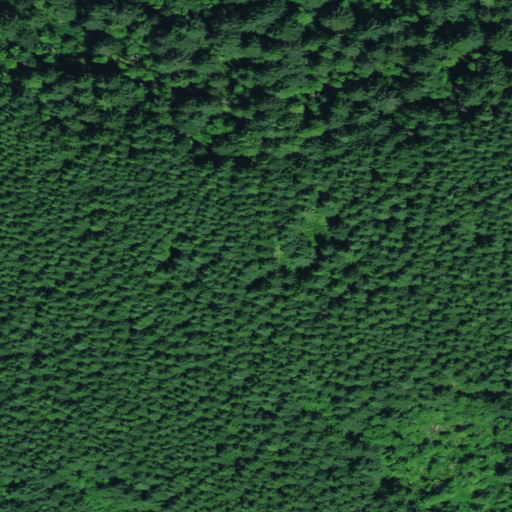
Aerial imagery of ridge(s) in Oregon named Cummins Ridge containing evergreen forest and mixed forest